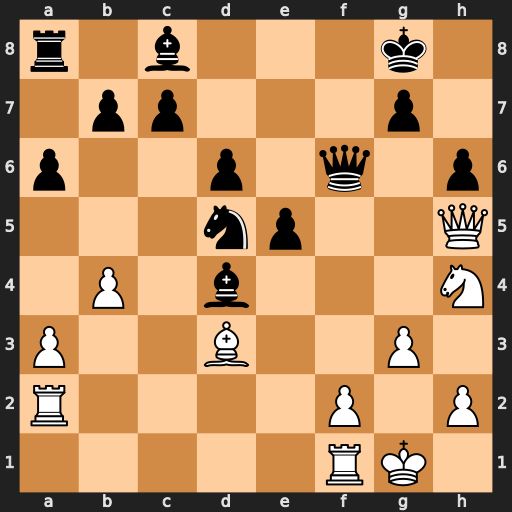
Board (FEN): r1b3k1/1pp3p1/p2p1q1p/3np2Q/1P1b3N/P2B2P1/R4P1P/5RK1
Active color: w
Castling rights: -
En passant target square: -
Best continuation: Qe8+ Qf8 Bh7+ Kxh7 Qxf8